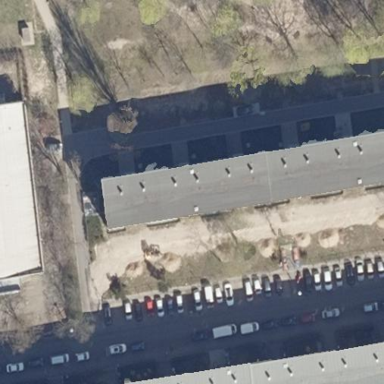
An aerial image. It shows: Terrace building.